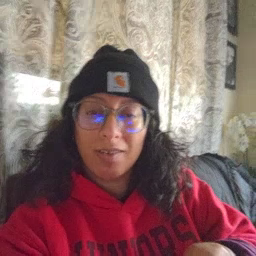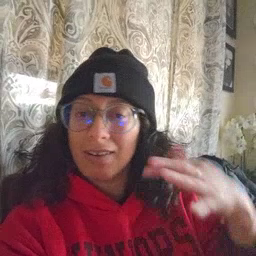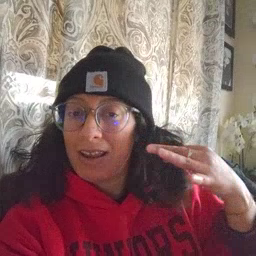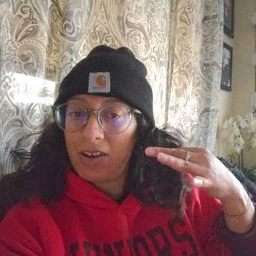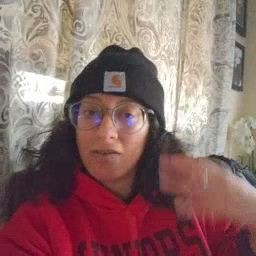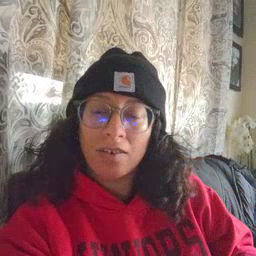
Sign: hair